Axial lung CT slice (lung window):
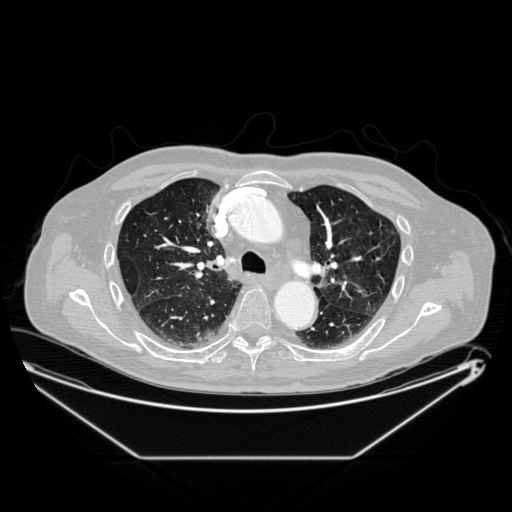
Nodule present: no